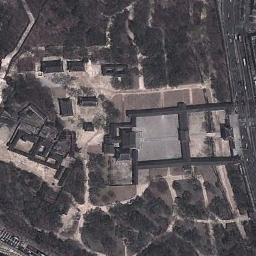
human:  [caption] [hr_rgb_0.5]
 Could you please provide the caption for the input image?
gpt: The palace is on the bare land next to some trees .

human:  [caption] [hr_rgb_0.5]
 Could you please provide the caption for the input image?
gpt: The palace is surrounded by trees .

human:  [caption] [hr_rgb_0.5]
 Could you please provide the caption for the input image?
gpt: Most of the palaces' roofs are orange .

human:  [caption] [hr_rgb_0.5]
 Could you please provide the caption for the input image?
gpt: The dark gray palace with some clearings is surrounded by a forest .

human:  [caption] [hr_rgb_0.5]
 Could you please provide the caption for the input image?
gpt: There are many brown trees beside the palace with black walls .